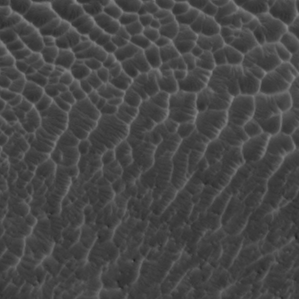
Label: non_frost